Field crop: tomato
Growth stage: 2
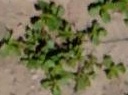
Species: portulaca